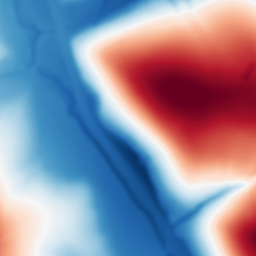
Category: multiscale
Decomposition family: dog_multiscale
Decomposition parameters: sigma_ratio: 2
n_scales: 6
base_sigma: 2
Upsampling method: quartic
Upsampling parameters: scale: 8
Upsampling scale: 8